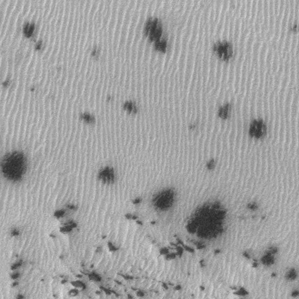
Label: frost